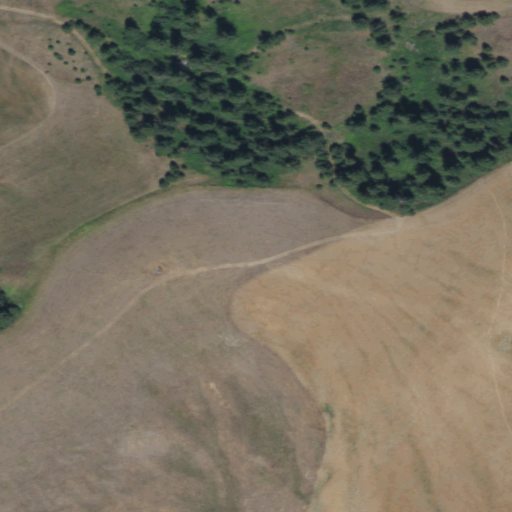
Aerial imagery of mountain in Washington named Shoemaker Butte containing cultivated crops, herbaceous wetlands, evergreen forest, grassland, and shrub